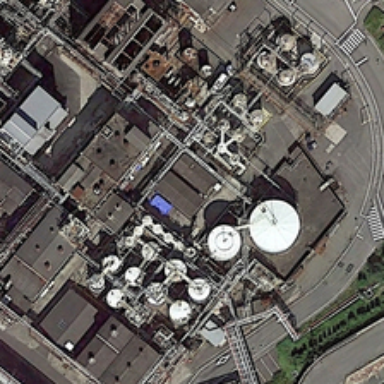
Many storage tanks are in a factory near some green trees .